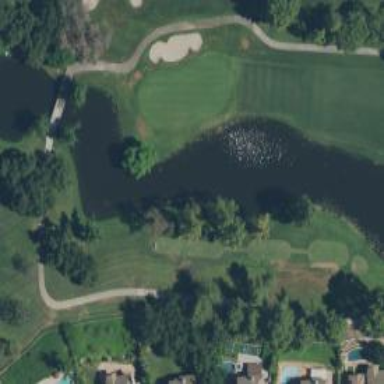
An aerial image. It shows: Water hazard in golf course. The hazard is natural water feature.